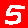
Digit: 5